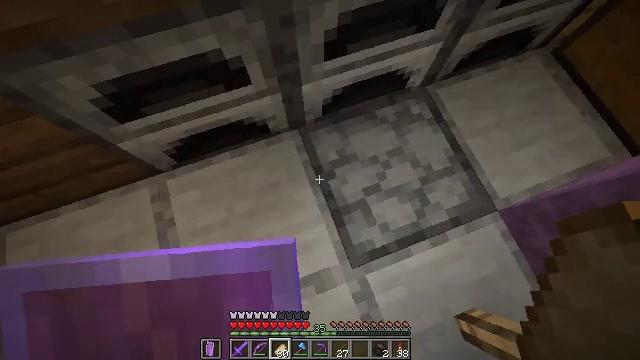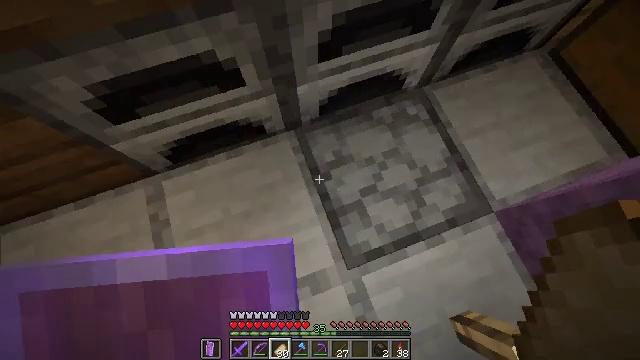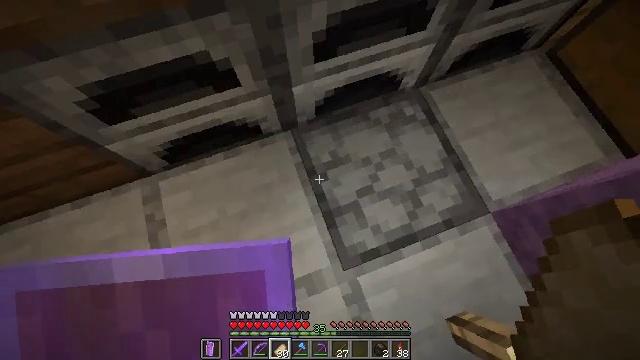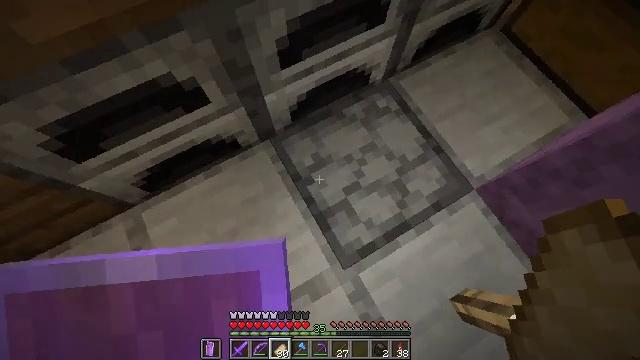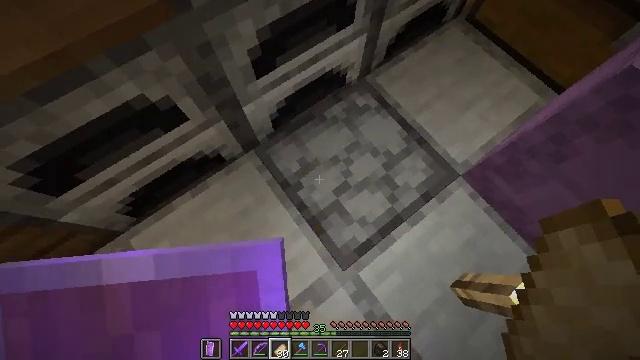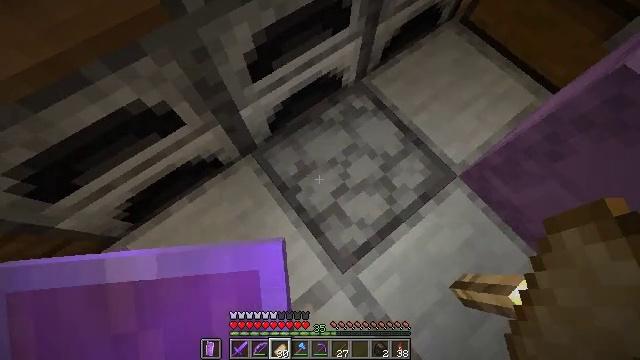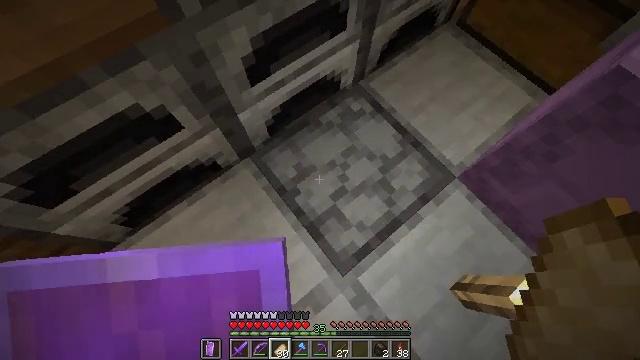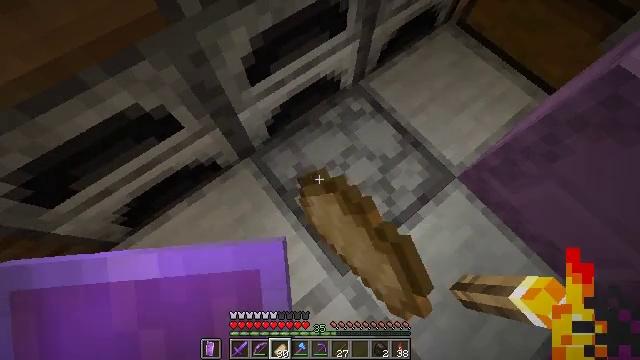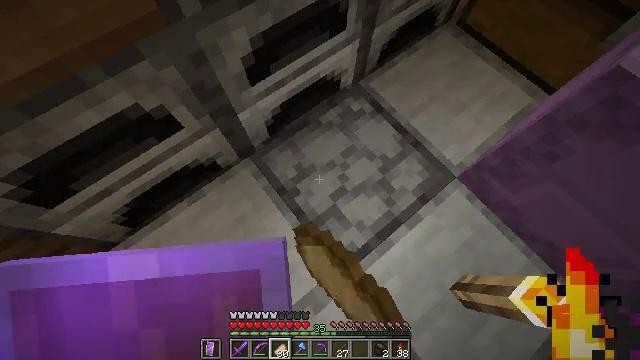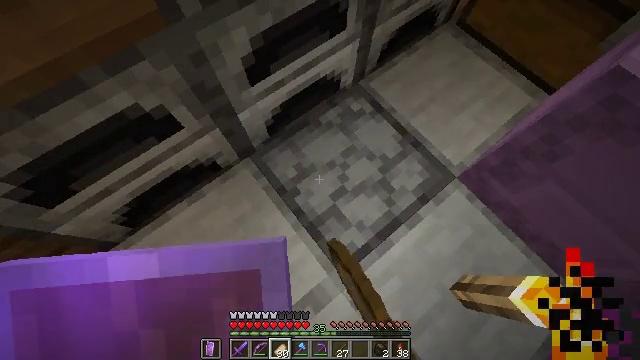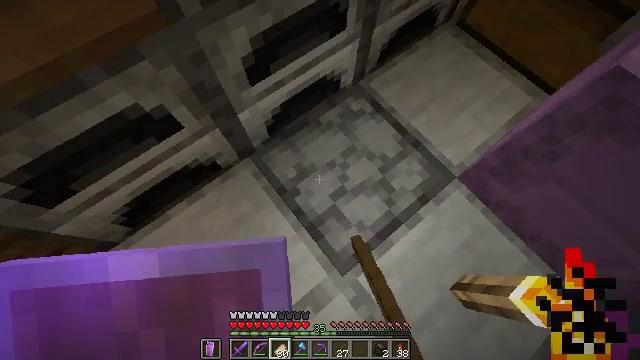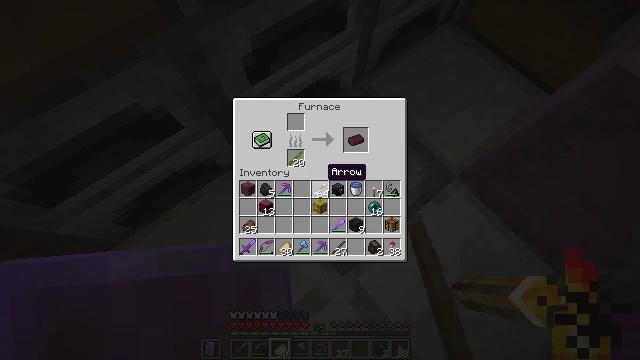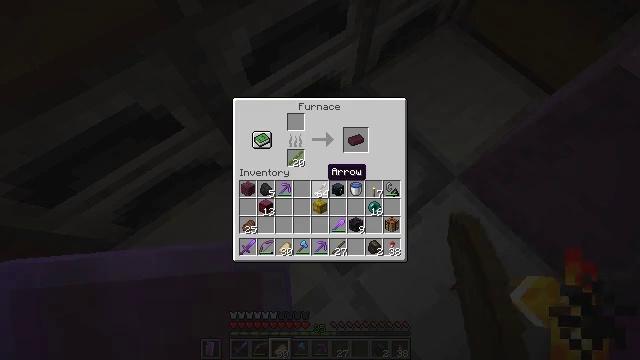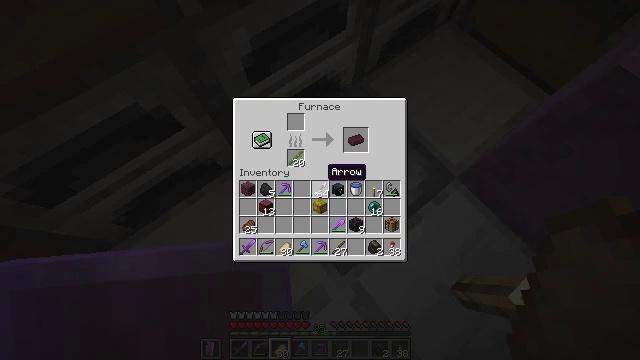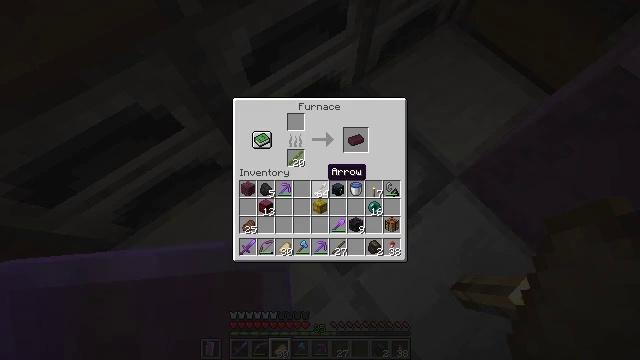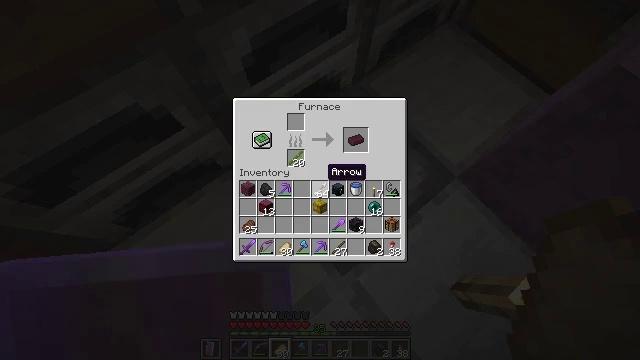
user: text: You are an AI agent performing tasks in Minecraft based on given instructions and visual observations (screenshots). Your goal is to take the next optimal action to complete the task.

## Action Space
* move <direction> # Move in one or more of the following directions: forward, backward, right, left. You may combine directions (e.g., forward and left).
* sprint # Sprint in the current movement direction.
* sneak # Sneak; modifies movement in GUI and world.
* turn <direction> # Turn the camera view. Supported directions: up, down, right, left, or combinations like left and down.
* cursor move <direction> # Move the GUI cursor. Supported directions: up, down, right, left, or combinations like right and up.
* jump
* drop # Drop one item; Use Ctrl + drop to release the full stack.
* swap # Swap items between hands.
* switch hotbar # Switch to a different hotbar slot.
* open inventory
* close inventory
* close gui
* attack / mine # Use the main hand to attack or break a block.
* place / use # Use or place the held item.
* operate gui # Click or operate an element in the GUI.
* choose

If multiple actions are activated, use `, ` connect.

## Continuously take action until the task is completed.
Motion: motion action
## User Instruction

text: Collect the magenta shulker box for storage.
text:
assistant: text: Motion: no_op
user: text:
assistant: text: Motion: no_op
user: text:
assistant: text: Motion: turn right
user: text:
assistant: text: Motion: turn right
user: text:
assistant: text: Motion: no_op
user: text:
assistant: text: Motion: use / place
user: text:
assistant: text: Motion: use / place
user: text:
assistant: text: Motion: use / place
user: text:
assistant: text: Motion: no_op
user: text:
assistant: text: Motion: no_op
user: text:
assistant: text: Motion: no_op
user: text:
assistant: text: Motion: no_op
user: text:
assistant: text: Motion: no_op
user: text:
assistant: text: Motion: no_op
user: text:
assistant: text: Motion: no_op
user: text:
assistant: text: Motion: no_op
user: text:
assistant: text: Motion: no_op
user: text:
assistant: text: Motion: no_op
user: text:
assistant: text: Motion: no_op
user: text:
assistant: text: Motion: turn right
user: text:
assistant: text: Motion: turn right and up
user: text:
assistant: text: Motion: no_op
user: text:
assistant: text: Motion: no_op
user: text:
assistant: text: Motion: no_op
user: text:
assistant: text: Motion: no_op
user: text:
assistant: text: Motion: no_op
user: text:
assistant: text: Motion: no_op
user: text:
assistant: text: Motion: no_op
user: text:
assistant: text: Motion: no_op
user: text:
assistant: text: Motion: no_op